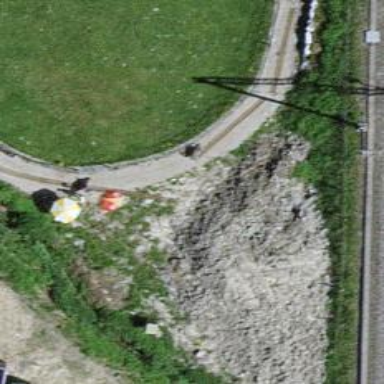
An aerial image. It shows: Miniature railway.